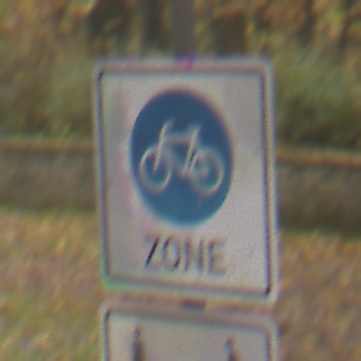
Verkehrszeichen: BeginnFahrradzone
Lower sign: CarsharingfahrzeugeFrei
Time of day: MorningAfternoon
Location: Outdoor (Nature)
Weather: Overcast
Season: Autumn
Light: Natural